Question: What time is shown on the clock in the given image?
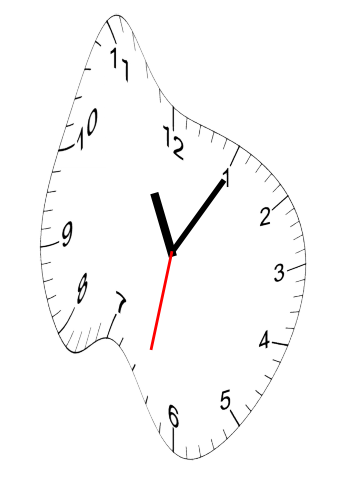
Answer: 11:05:32